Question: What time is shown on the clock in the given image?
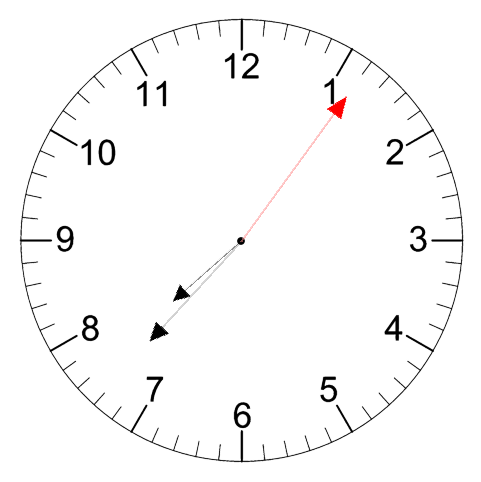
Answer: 07:37:06